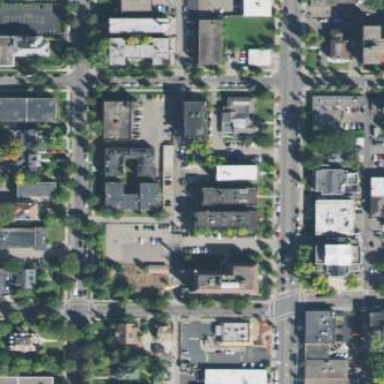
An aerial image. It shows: Sidewalk.